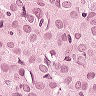
Metastatic tissue present: yes